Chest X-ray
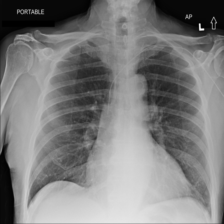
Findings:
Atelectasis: negative
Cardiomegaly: negative
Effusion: negative
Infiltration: negative
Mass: negative
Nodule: negative
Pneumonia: negative
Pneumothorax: negative
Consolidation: negative
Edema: negative
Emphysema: negative
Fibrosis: negative
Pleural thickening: negative
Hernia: negative